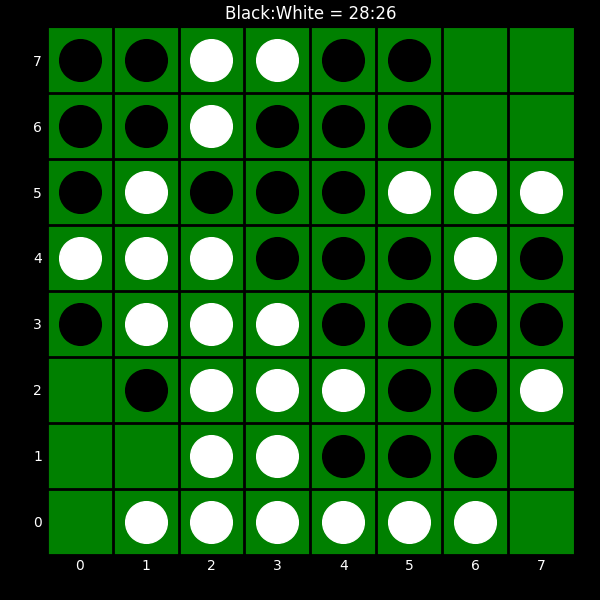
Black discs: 28
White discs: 26